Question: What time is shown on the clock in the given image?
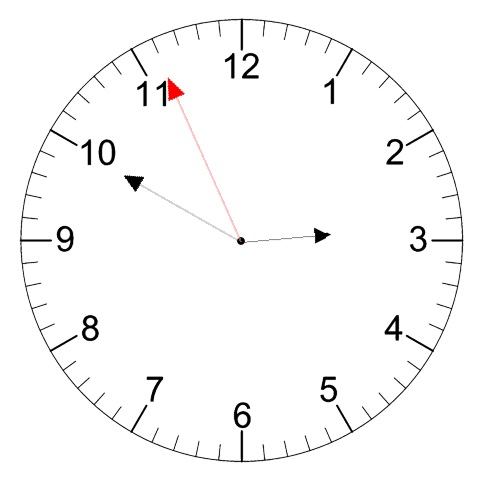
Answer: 02:49:56